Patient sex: F
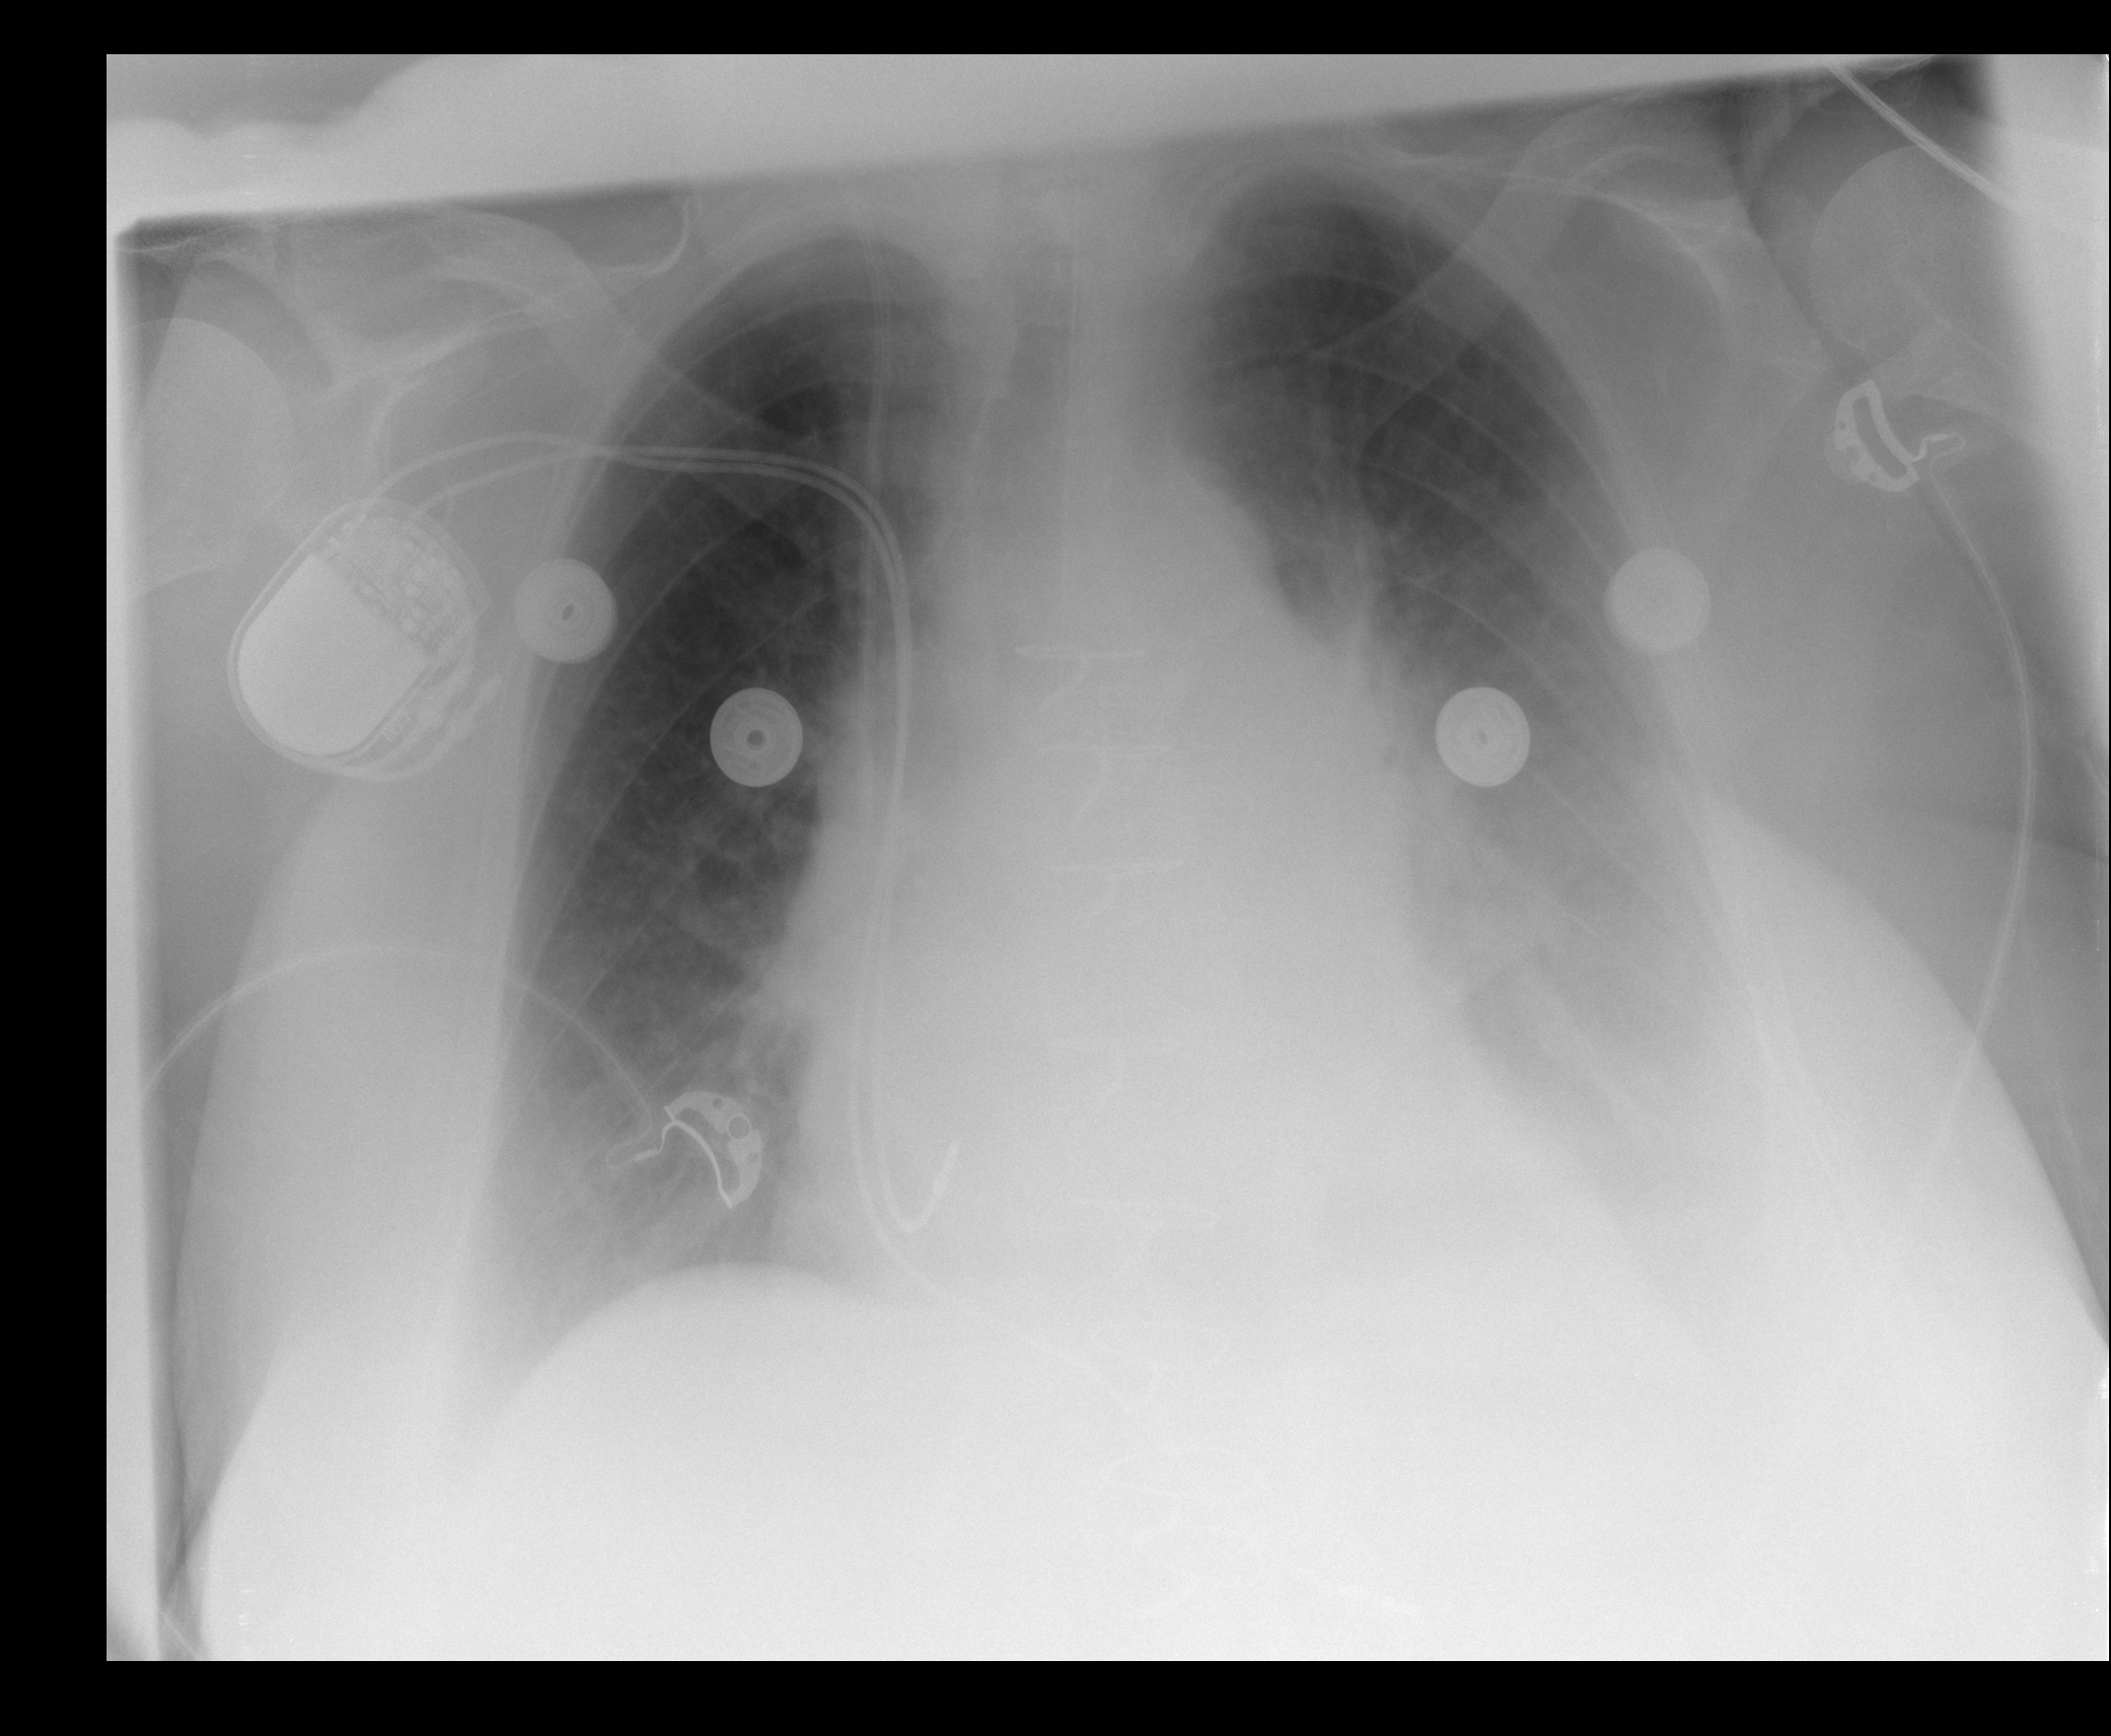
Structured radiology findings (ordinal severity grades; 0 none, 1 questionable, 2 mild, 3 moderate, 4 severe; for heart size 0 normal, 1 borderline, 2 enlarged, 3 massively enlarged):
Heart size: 2
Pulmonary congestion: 1
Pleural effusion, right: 1
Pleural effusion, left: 2
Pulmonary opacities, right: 0
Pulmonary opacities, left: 0
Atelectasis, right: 2
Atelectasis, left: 2